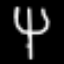
Label: fork